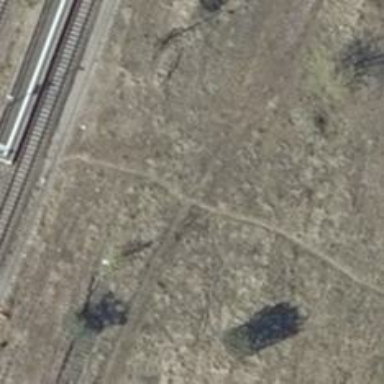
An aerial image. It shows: Abandoned railway.